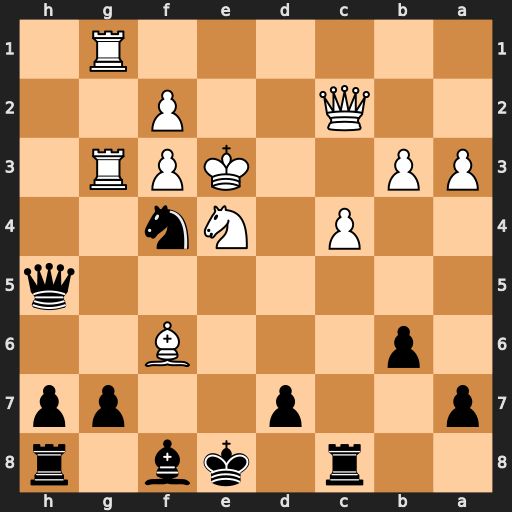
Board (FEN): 2r1kb1r/p2p2pp/1p3B2/7q/2P1Nn2/PP2KPR1/2Q2P2/6R1
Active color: b
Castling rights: k
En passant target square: -
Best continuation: Nd5+ Ke2 Nxf6